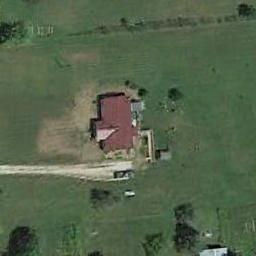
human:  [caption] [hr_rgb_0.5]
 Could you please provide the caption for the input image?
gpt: In a sparse residential area there is a house and several green trees surrounded by open spaces .

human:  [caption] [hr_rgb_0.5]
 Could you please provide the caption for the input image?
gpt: The sparse residential is surrounded by grass .

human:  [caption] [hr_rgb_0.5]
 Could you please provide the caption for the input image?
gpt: A path leads to this house with black roof .

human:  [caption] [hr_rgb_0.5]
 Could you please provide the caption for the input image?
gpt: The sparse residential is on the grass next to some trees and a road .

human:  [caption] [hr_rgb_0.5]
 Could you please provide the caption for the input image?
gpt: A sparse residential area with a red building on the green meadow .